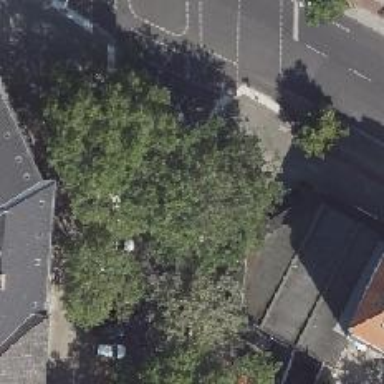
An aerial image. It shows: Deciduous tree with broadleaved leaves.